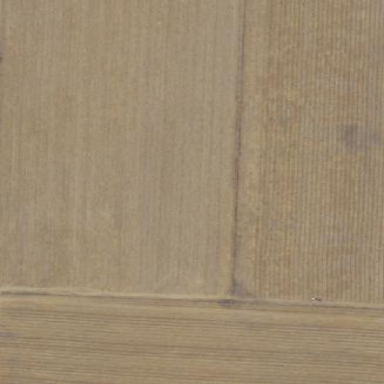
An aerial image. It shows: Crop field within farm area.